Question: I am using 'MPMovieplayercontroller' to play video it plays the video which comes from web services. Source video file was taken in potrait mode but it has been rotated 90o in anti-clockwise direction. So when i am playing it in it is playing like following format attached is the sample image
Is there any way to rotate the video file which comes from web service?
I have tried to apply transform for 'MPMovieplayercontroller.view' but movie player controls also rotating. my requirement is i would need to rotate the video part only. Is there any way to achieve this. Please help me out to fix this it would be great help.
Thanks in advance
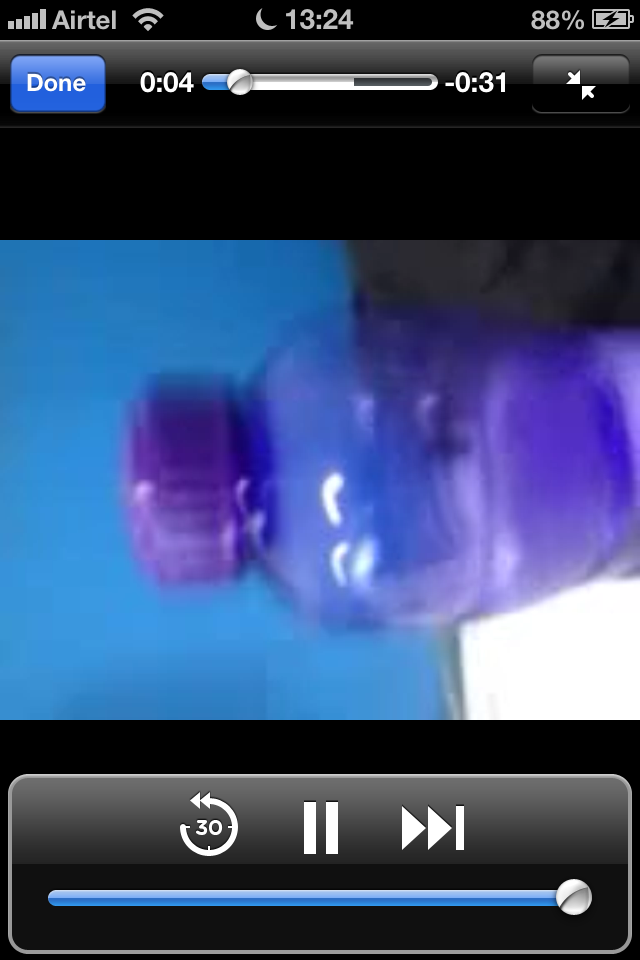
Answer: try with this: (I have made a subclass for MPMoviePlayerViewController)
'''
- (void)configureSubViews
{
if (self.moviePlayer.view.subviews.count > 0)
{
UIView *view = self.moviePlayer.view.subviews[0];
if (view.subviews.count > 0)
{
UIView *sView = view.subviews[0];
self.viewPlayerVideoContent = [sView viewWithTag:1002];
self.viewPlayerControls = [sView viewWithTag:1003];
}
}
}
'''
I don't really like to work in that way with the subViews, but it works.. (at least for iOS5 and iOS6)
then, you could try to rotate the viewPlayersVideoContent :)